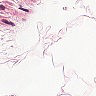
Metastatic tissue present: no